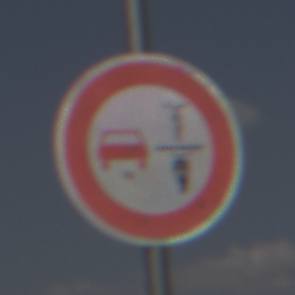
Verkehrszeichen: VerbotUeberholenEinspurigeFahrzeuge
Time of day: Midday
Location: Outdoor (Nature)
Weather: PartlyCloudy
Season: NotSpecified
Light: Natural